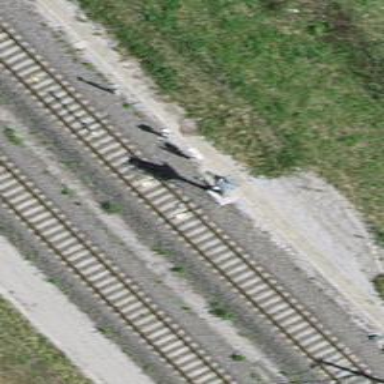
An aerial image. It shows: Railway signal.